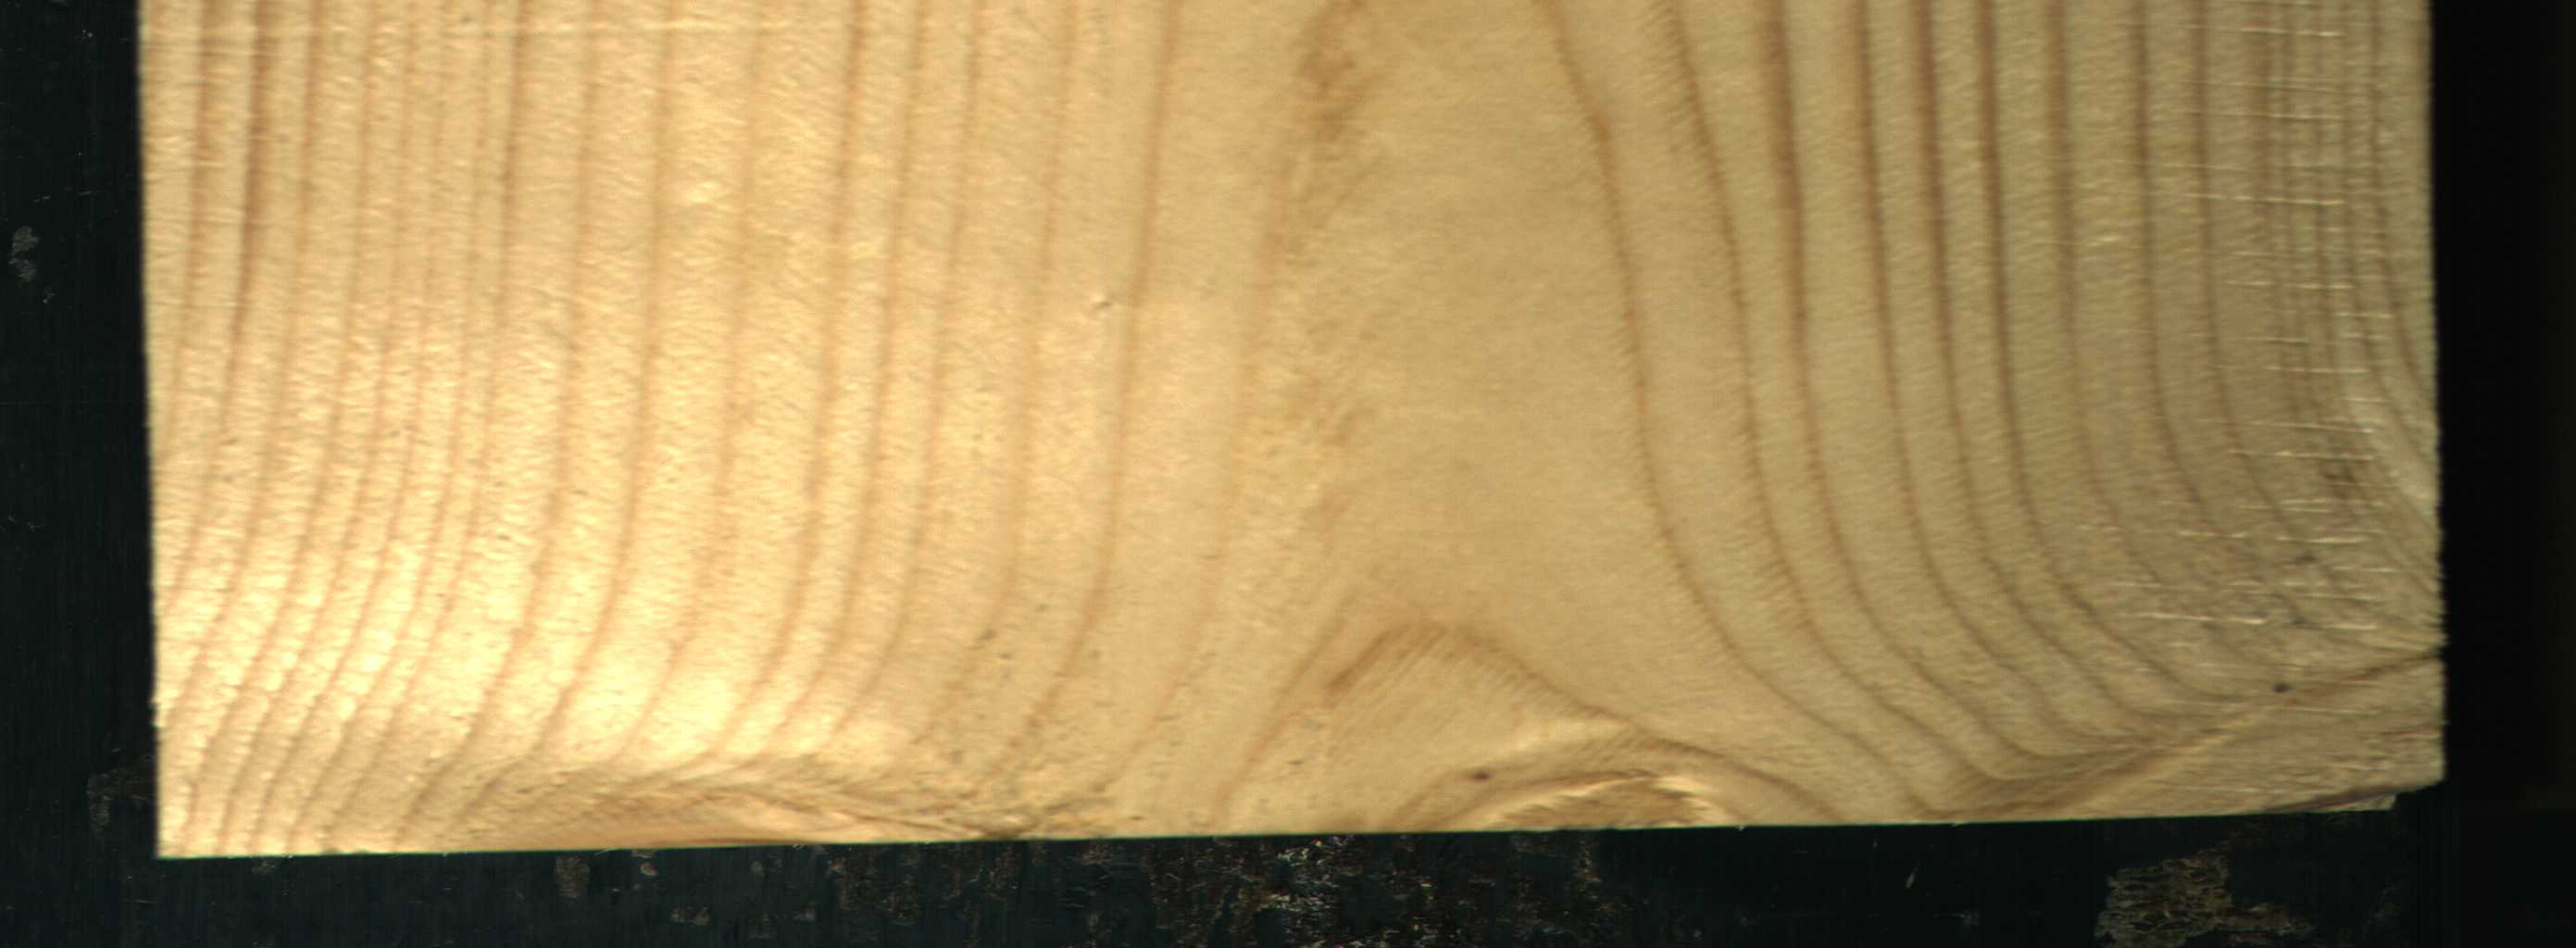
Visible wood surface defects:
Live_Knot
Live_Knot